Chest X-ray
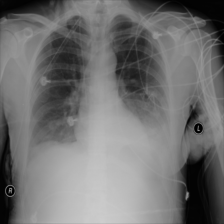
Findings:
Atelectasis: positive
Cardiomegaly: negative
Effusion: positive
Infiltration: negative
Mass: negative
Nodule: negative
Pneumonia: negative
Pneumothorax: negative
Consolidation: negative
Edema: negative
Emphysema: negative
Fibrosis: negative
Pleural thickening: negative
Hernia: negative